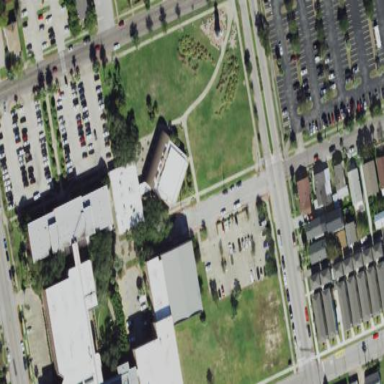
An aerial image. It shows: College.